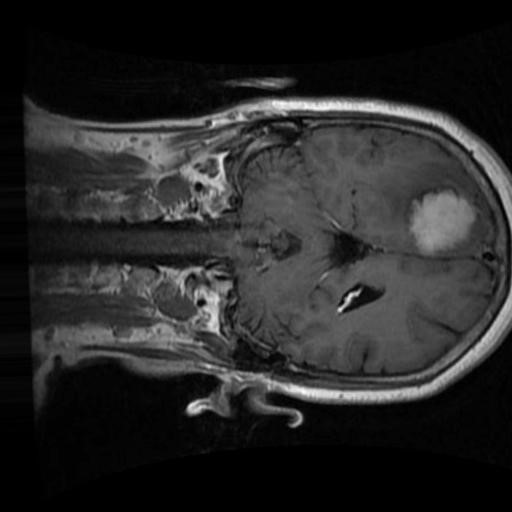
Label: brain_menin